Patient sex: F
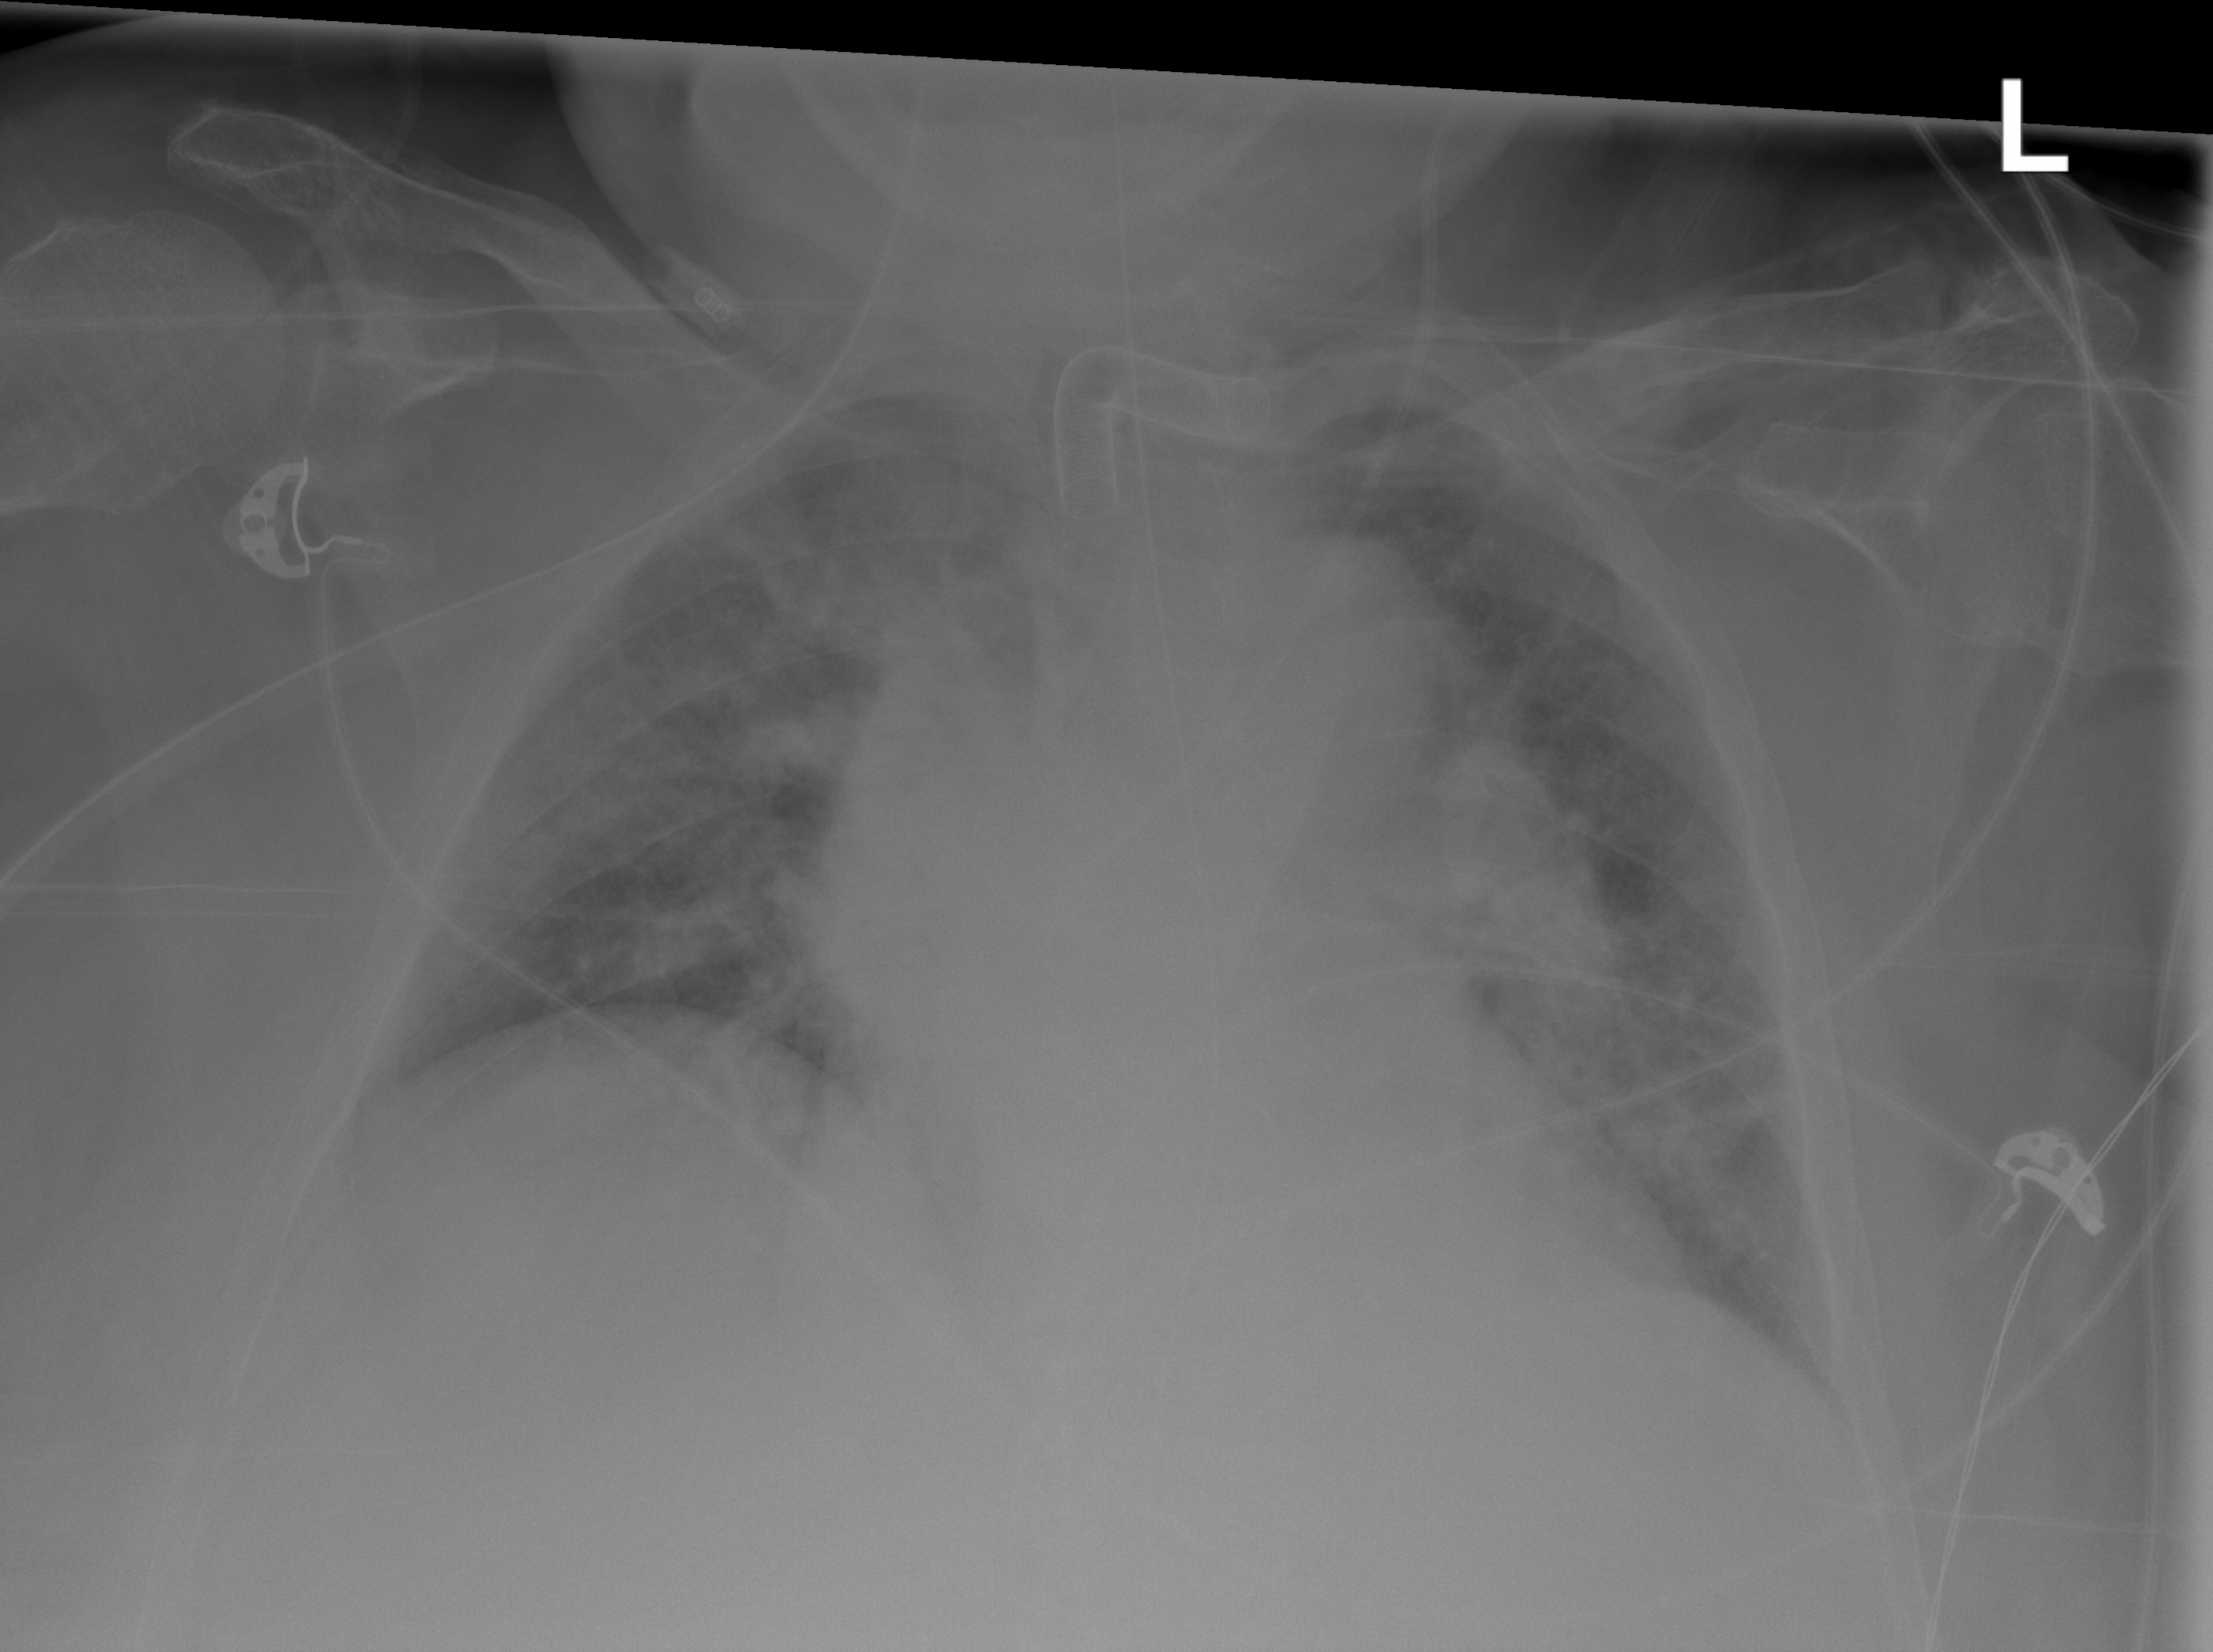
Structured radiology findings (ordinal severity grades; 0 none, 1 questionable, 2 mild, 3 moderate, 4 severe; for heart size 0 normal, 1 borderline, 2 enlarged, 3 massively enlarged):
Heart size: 2
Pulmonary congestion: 2
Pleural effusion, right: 0
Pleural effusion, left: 0
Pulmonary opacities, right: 2
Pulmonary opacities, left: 2
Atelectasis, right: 2
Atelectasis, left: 2